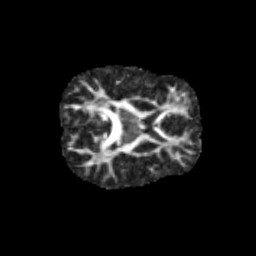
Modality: FA
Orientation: axial
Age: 13
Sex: male
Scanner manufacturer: siemens
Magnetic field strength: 3 T
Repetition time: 3.8 s
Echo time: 0.07 s